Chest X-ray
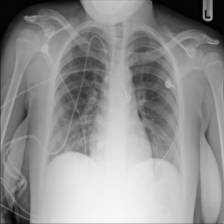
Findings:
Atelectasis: negative
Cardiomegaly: negative
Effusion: negative
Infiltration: negative
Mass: negative
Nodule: negative
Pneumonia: negative
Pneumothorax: negative
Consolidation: negative
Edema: negative
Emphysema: negative
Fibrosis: negative
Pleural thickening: negative
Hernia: negative